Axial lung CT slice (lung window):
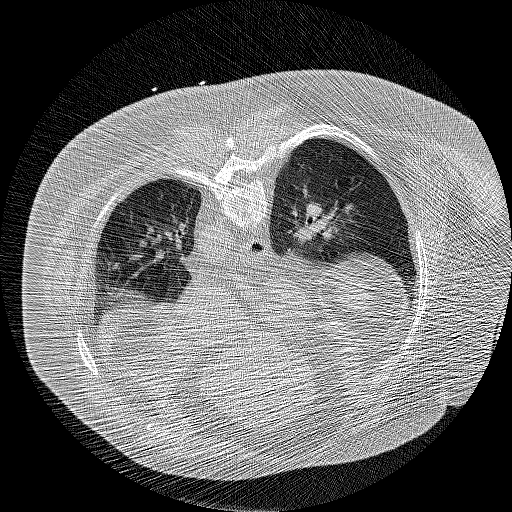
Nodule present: no